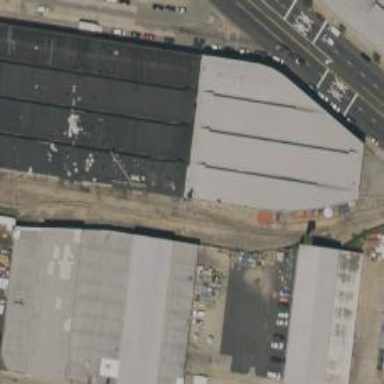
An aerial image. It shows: Abandoned railway yard.